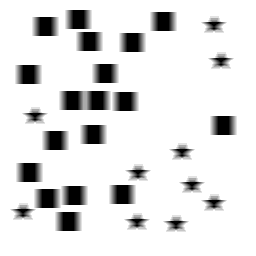
Squares: 18
Triangles: 0
Stars: 10
Total shapes: 28